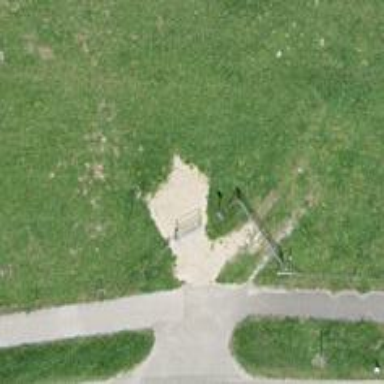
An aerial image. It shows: Gate.